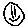
Label: smiley face